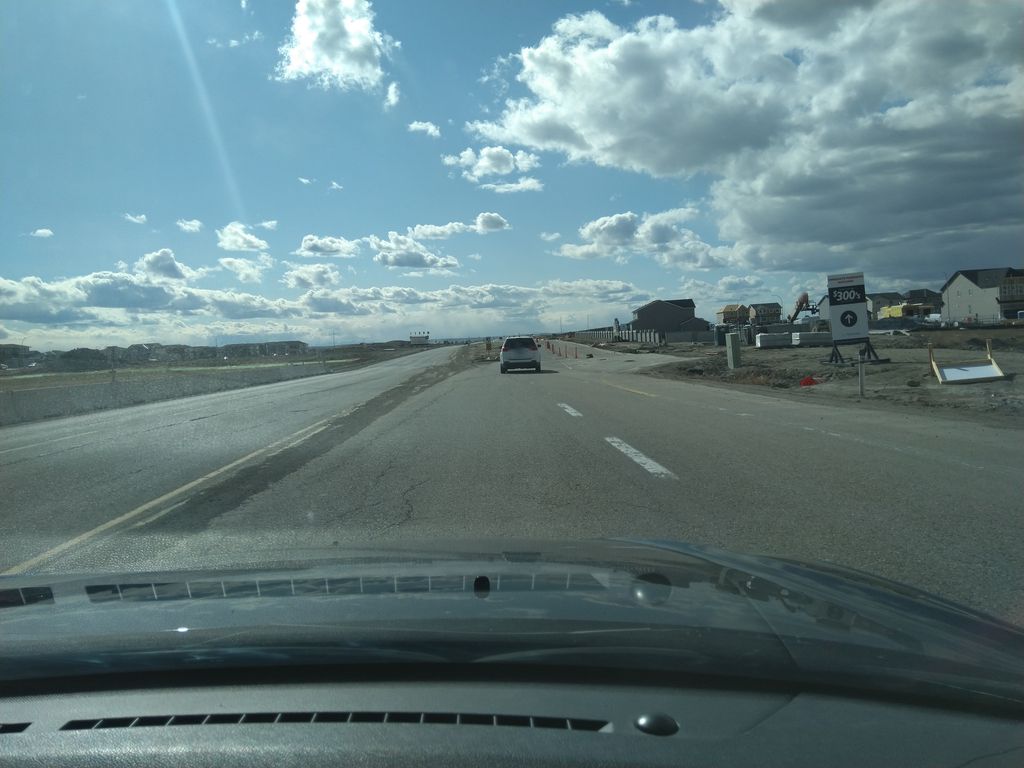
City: calgary